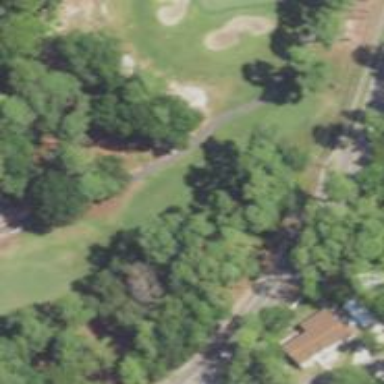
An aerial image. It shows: Footway that doubles as golf path.